Interaction volume radius: 10 \u00c5
Interaction volume height: 25 \u00c5
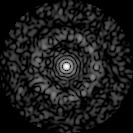
Disorder parameter: 0.8396